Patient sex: M
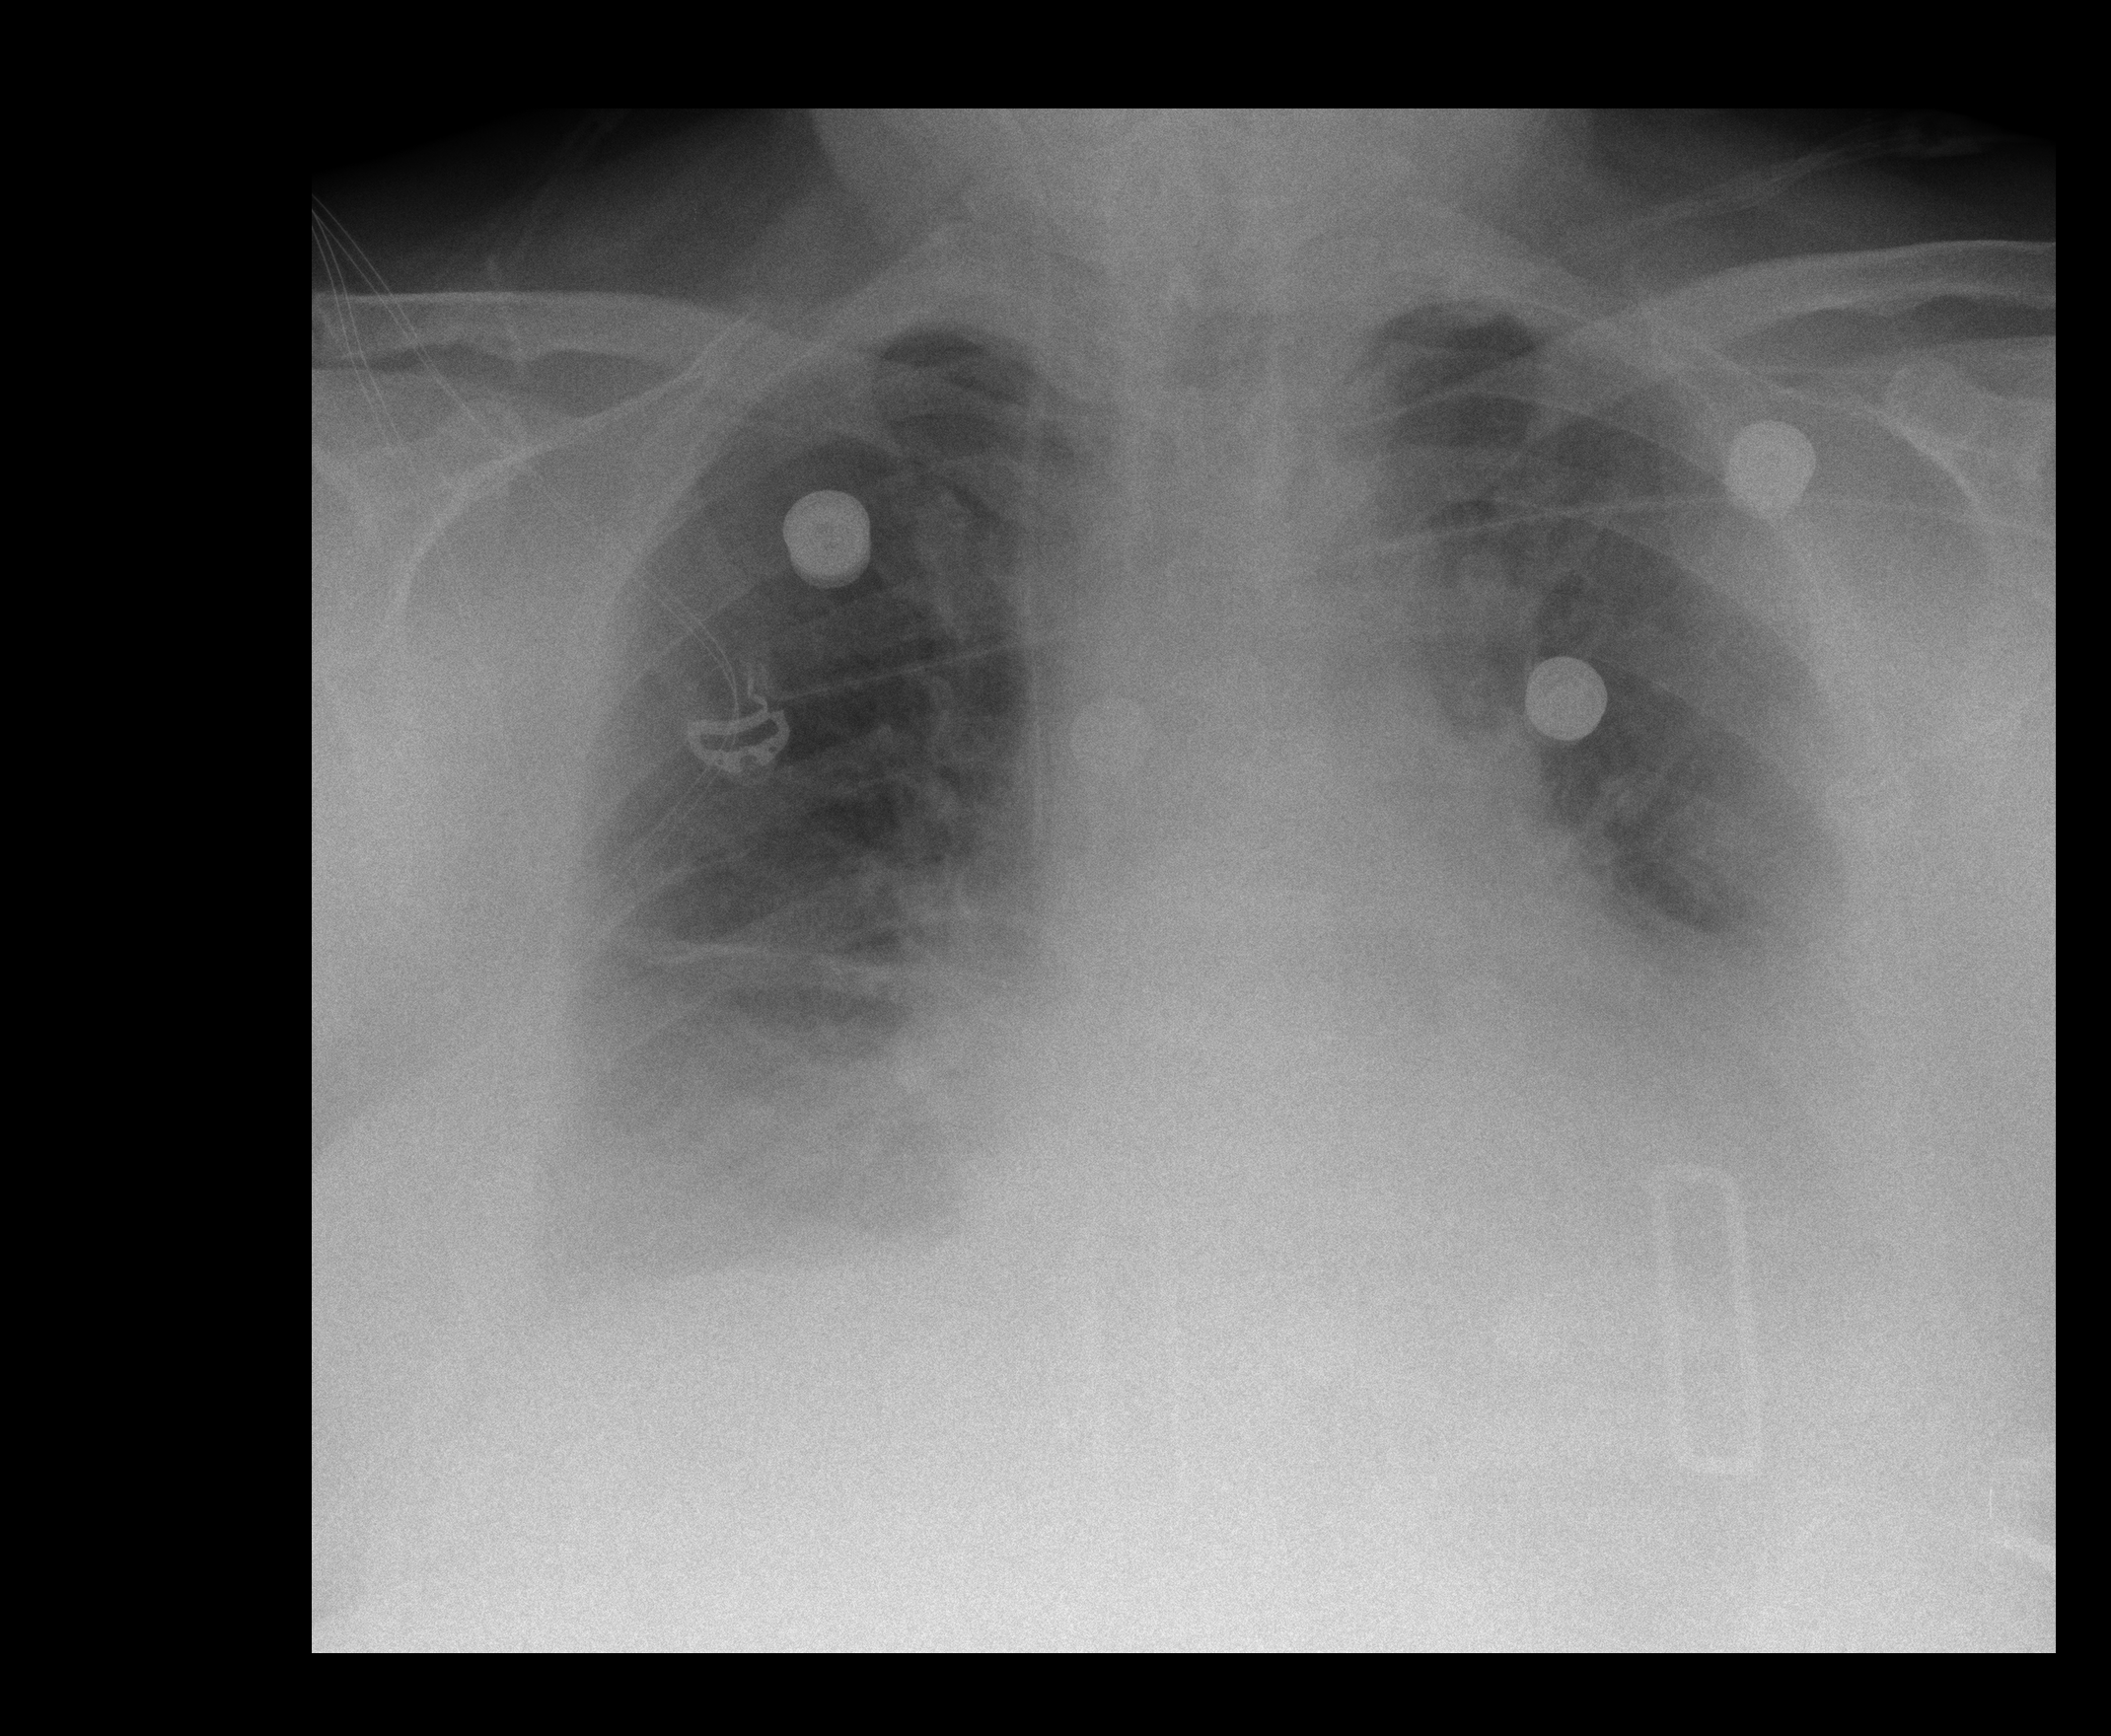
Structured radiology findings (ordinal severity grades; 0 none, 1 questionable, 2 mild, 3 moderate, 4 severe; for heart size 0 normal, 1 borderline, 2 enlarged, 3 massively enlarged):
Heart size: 2
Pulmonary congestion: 2
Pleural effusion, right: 2
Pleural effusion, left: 3
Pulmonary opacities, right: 2
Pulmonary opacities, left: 0
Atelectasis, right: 3
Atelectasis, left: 2